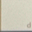
Piece: xx